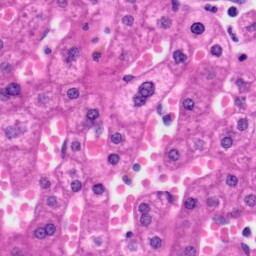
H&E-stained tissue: Liver